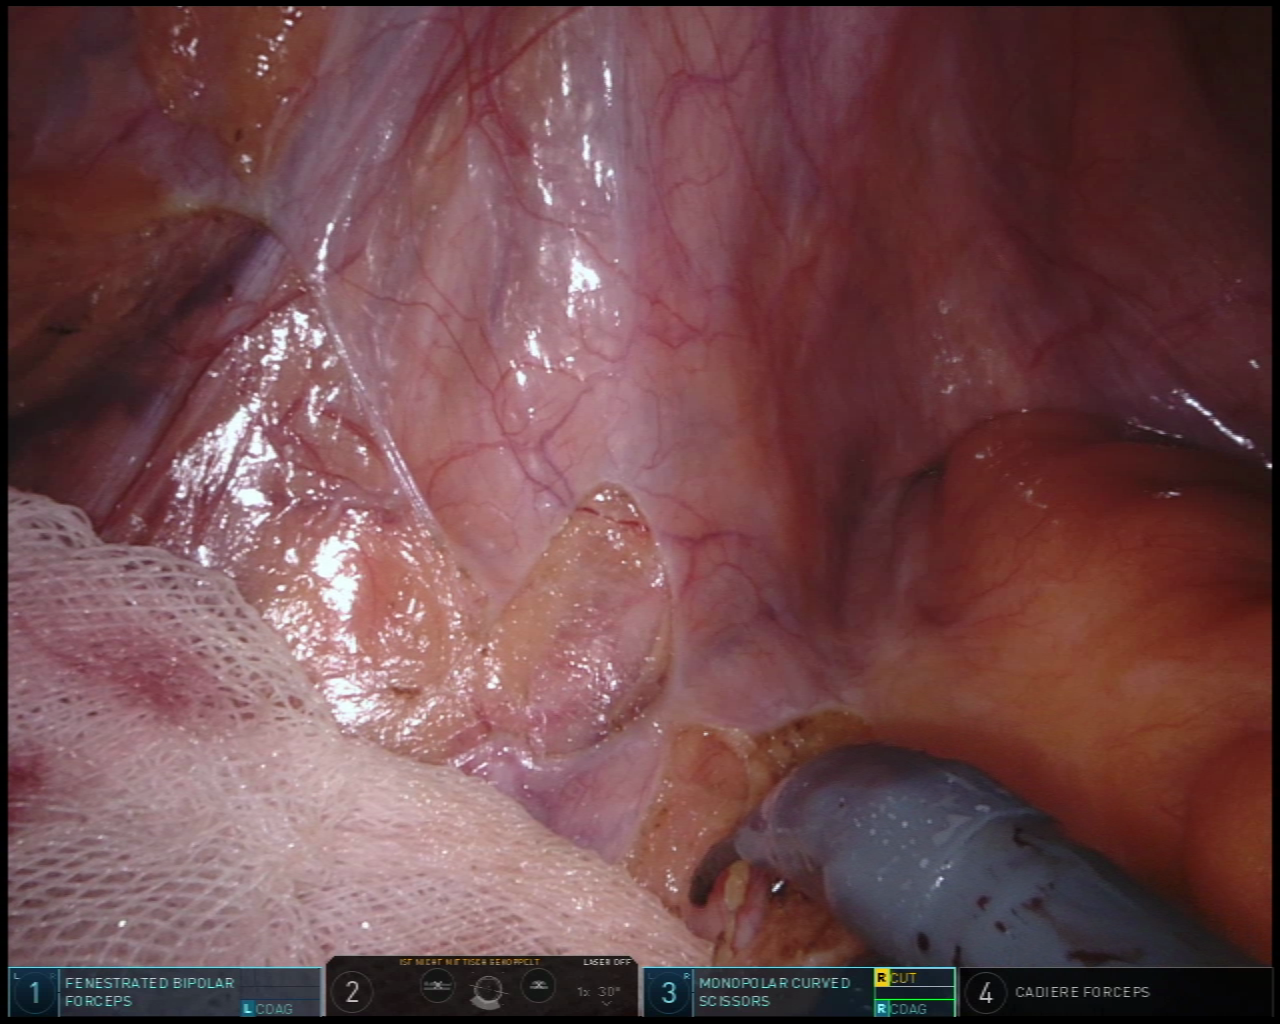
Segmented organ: ureter
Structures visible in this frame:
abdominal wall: yes
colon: no
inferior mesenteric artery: no
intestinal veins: no
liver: no
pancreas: no
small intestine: no
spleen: no
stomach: no
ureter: yes
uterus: no
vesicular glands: no